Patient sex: M
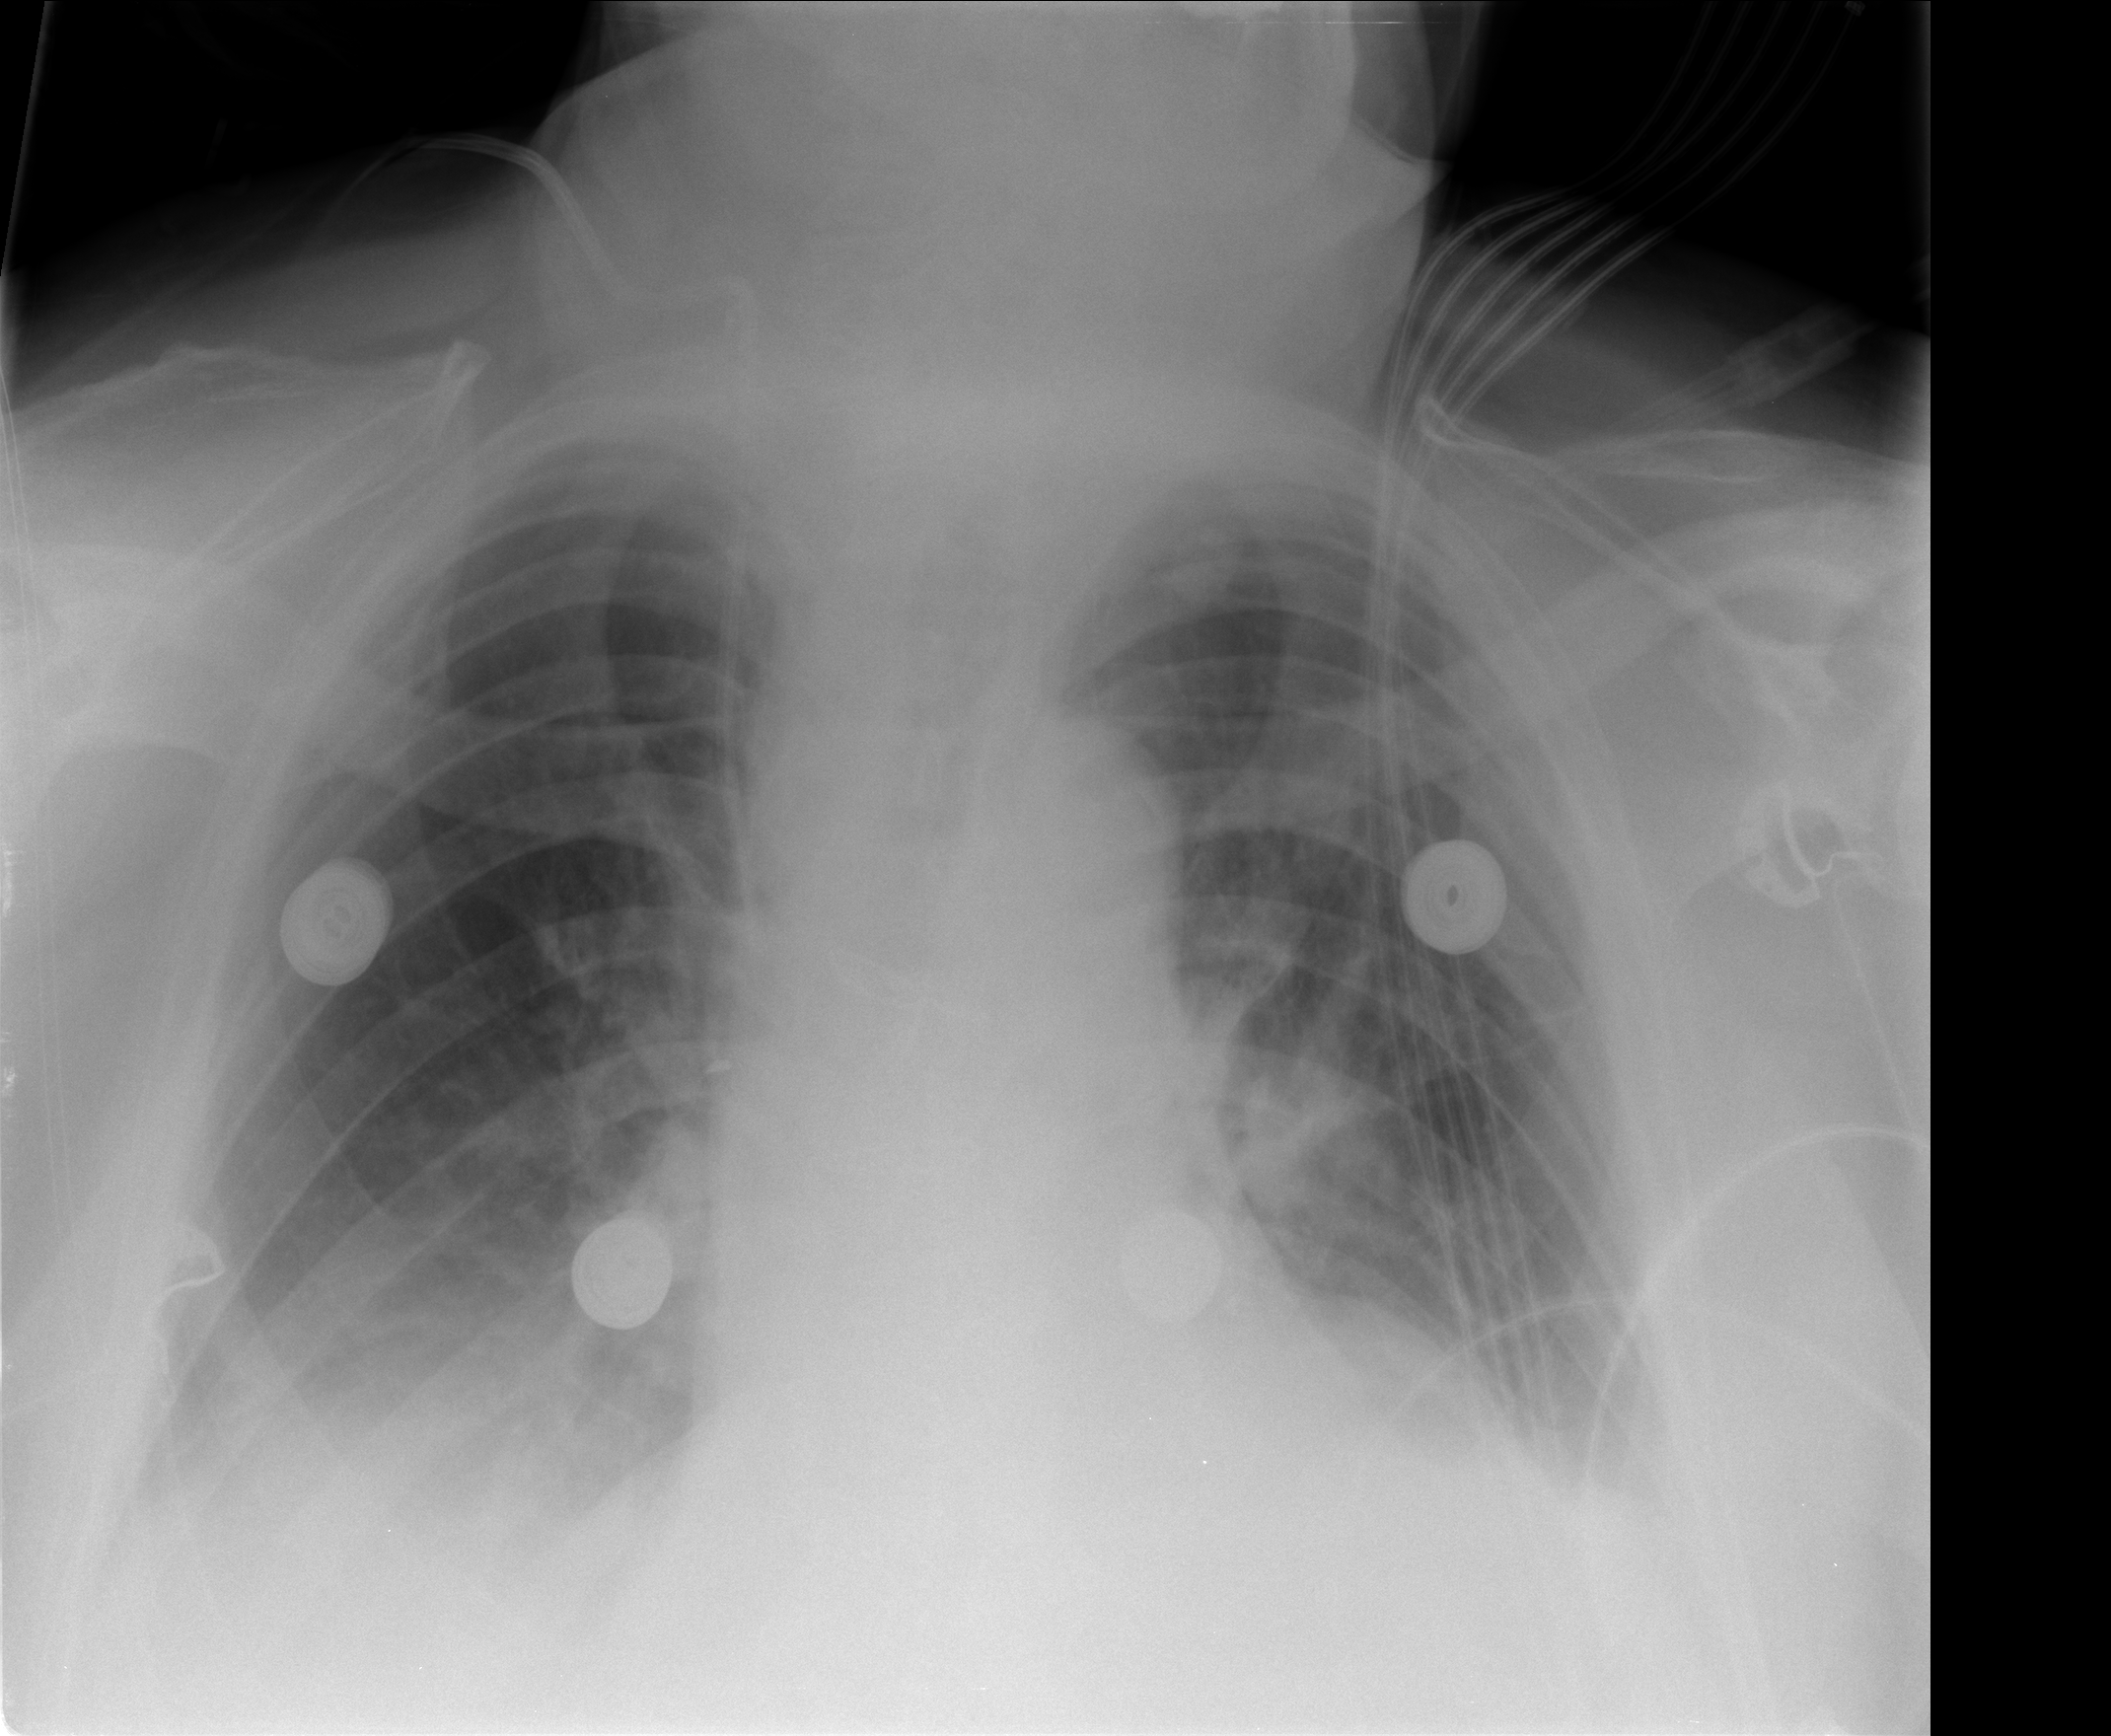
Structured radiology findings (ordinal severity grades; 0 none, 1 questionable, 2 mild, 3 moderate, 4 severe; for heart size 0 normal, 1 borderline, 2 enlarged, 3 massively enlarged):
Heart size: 2
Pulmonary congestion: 2
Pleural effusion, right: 2
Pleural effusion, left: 2
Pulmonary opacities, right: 0
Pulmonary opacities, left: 0
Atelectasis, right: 2
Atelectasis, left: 2